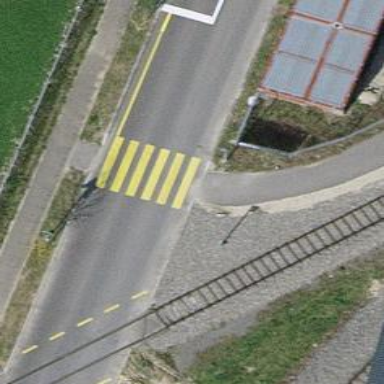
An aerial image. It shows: Uncontrolled zebra crossing on the road.